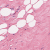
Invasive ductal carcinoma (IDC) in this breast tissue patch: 1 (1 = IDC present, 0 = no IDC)